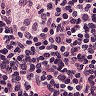
Metastatic tissue present: no